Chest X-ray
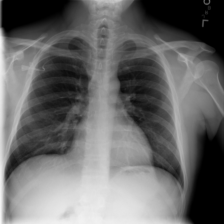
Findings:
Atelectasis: negative
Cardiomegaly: negative
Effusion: negative
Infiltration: negative
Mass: negative
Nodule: negative
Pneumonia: negative
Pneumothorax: negative
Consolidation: negative
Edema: negative
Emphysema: negative
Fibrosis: negative
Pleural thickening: negative
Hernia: negative